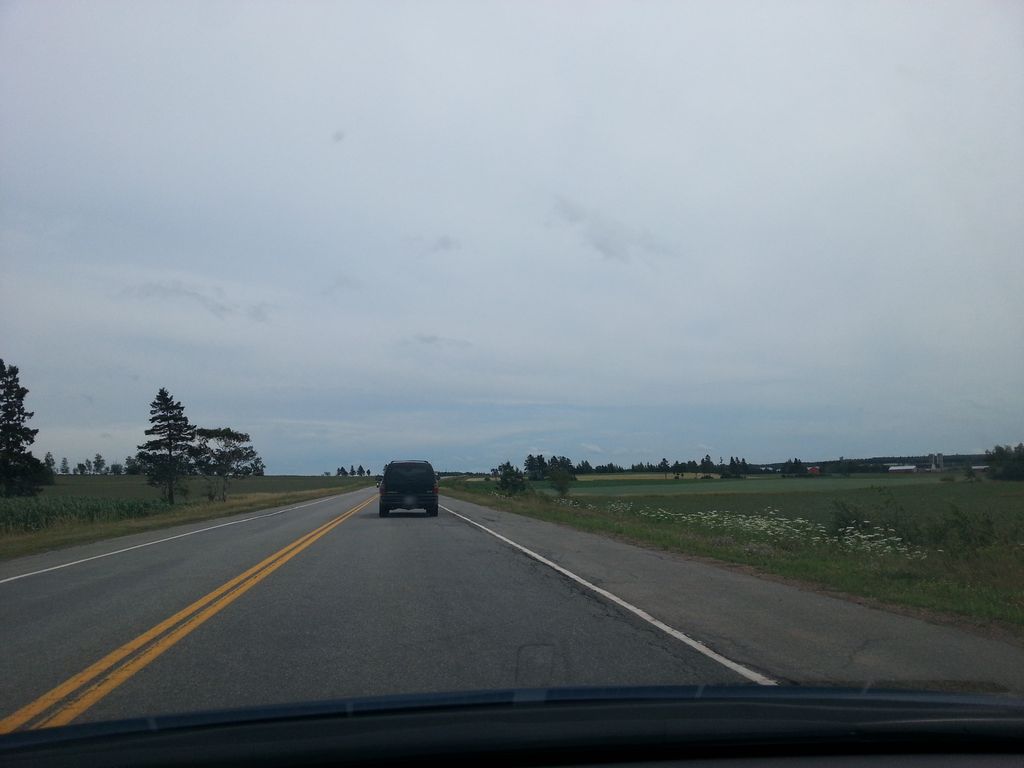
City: charlottetown